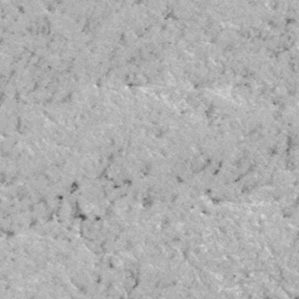
Label: frost